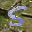
Label: 5